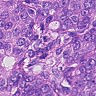
Metastatic tissue present: yes